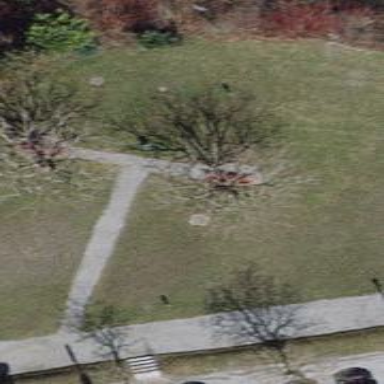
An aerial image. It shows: Bench for seating.